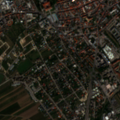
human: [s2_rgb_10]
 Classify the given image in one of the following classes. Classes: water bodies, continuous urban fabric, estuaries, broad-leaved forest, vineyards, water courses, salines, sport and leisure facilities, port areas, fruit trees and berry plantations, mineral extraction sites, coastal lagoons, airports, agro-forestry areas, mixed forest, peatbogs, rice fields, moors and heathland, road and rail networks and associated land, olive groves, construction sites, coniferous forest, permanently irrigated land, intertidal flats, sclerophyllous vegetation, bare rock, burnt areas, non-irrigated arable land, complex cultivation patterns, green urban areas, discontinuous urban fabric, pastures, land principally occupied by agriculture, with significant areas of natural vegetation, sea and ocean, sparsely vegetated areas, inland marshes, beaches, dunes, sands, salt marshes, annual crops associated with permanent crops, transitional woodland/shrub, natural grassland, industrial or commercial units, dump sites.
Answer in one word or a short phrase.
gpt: continuous urban fabric, discontinuous urban fabric, green urban areas, non-irrigated arable land, vineyards, land principally occupied by agriculture, with significant areas of natural vegetation